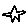
Label: star